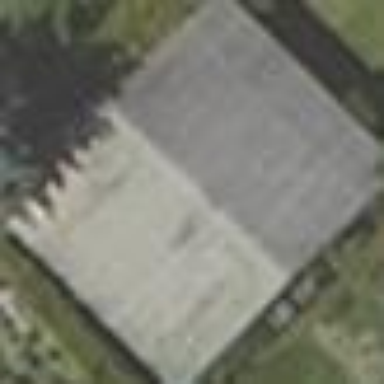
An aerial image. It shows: Shed building.